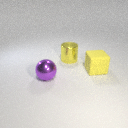
large yellow metal cylinder to the left of large yellow rubber cube